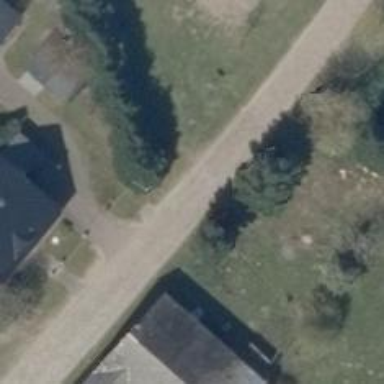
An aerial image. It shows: Smoothly paved residential road.